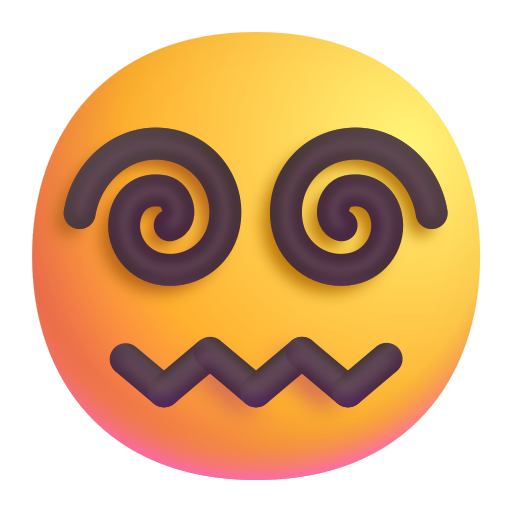
face with spiral eyes color